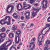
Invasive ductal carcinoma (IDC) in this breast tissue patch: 0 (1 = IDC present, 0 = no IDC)